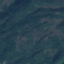
Label: Forest